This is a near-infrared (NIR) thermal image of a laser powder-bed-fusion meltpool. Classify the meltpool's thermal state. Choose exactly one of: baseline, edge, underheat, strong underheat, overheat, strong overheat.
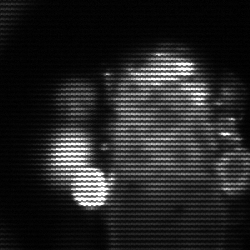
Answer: strong underheat